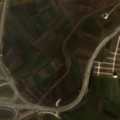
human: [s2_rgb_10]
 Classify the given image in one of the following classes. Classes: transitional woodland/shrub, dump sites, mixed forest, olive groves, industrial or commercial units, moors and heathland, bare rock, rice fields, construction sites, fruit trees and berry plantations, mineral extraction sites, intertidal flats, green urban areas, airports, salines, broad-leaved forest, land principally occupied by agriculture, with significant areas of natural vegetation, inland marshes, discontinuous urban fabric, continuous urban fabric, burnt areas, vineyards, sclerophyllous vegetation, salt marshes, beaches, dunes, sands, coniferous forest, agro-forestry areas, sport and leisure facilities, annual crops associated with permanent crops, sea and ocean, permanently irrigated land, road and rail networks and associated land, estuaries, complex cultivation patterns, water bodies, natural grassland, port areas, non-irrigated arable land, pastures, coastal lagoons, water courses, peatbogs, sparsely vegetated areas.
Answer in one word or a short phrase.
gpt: road and rail networks and associated land, construction sites, non-irrigated arable land